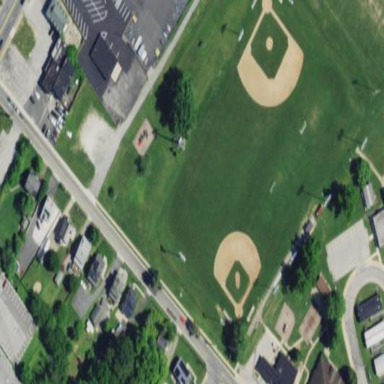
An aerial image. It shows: Baseball pitch for leisure land.